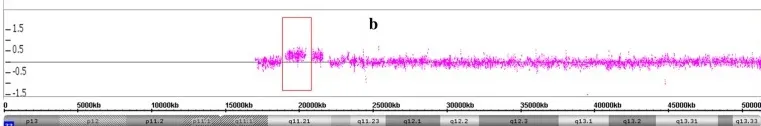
Array-CGH results of case 2. Paternal.
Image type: electrography (ekg)